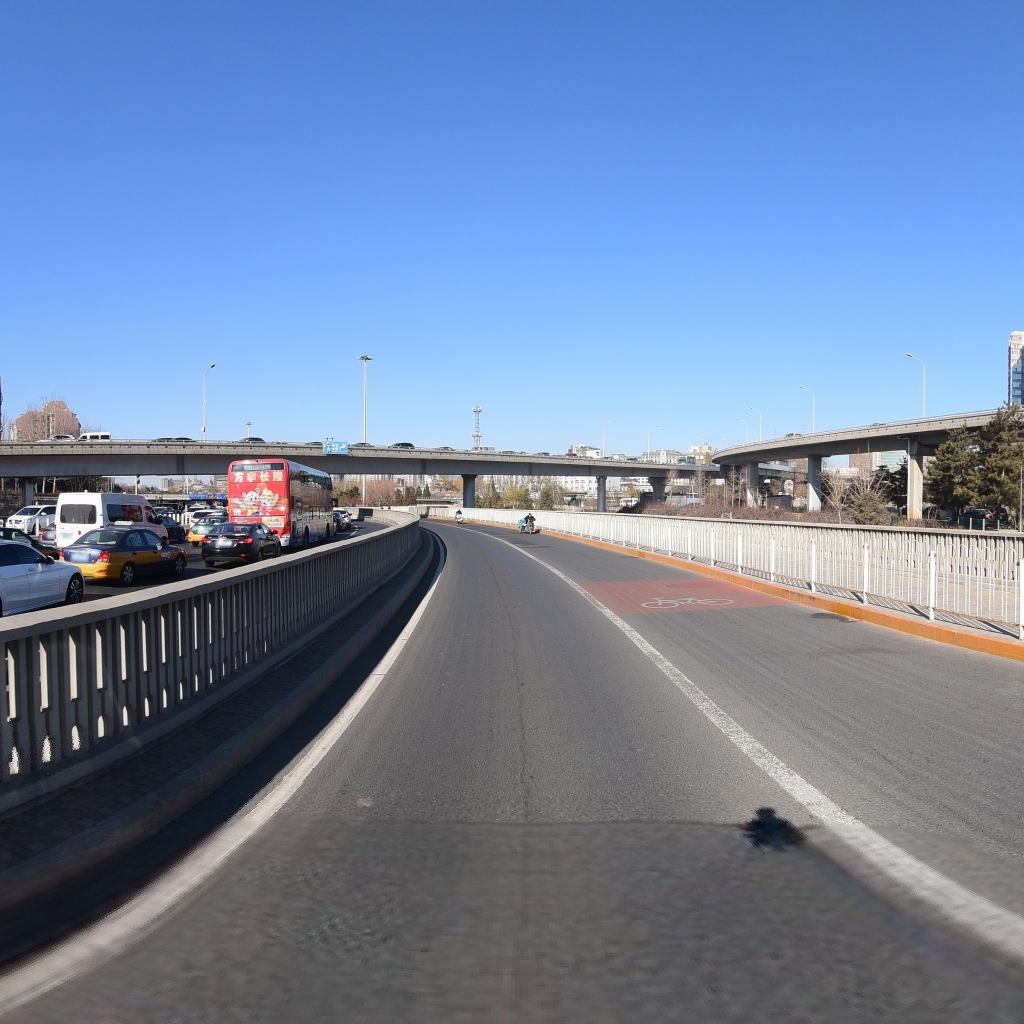
Region: Dongcheng
Road damage annotations: longitudinal crack